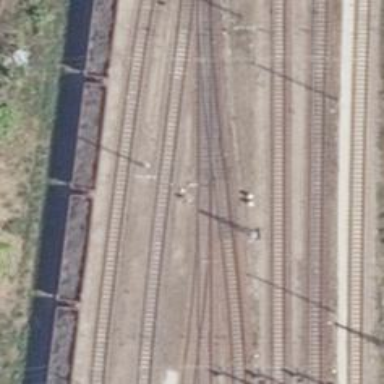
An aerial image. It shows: Railway switch.